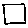
Label: square